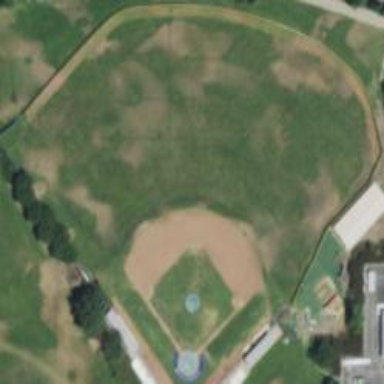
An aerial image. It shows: Baseball pitch for leisure land activities.